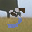
Label: 5